如图，已知点$P$为$\triangle ABC$所在平面内一点，$|\overrightarrow{AB} - \overrightarrow{AC}| = 8$，$|\overrightarrow{AC}| = 3|\overrightarrow{AB}|$，定义点集$D = \{P \mid \overrightarrow{AP} = 3\lambda\overrightarrow{AB} + \frac{1-\lambda}{3}\overrightarrow{AC},\ \lambda \in \mathbb{R}\}$，若存在点$P_0 \in D$，使得对任意$P \in D$，有$|\overrightarrow{AP}| \ge |\overrightarrow{AP_0}|$恒成立，那么当$\triangle ABC$的面积取得最大值$12$时，$|\overrightarrow{AP_0}| = \boldsymbol{3}$。

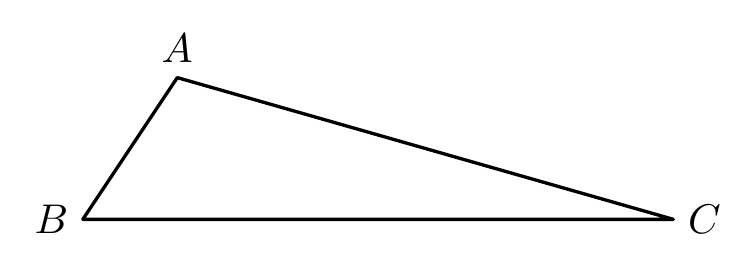
【解答】
\textbf{【答案】} $\boldsymbol{3}$

\vspace{1em}
\textbf{【分析】}
延长$AB$到$M$满足$\overrightarrow{AM} = 3\overrightarrow{AB}$，取$AC$的靠近$A$的三等分点$N$，连接$MN$，由向量线性运算，可得$\overrightarrow{AP} = \lambda\overrightarrow{AM} + (1-\lambda)\overrightarrow{AN}$，从而得$P$，$M$，$N$三点共线。由$|\overrightarrow{AP}| \ge |\overrightarrow{AP_0}|$恒成立，可得$|AP_0|$为$\triangle AMN$的边$MN$上的高，设$|AP_0| = h$，利用正弦定理，得出三角形$ABC$的表达式，利用函数单调性求得三角形面积的最大值，从而得出$|AP_0|$的值。

\vspace{1em}
\textbf{【解答】}
解：延长$AB$到$M$满足$\overrightarrow{AM} = 3\overrightarrow{AB}$，取$AC$的靠近$A$的三等分点$N$，则$\overrightarrow{AN} = \frac{1}{3}\overrightarrow{AC}$，连接$MN$，如图，

则
\[
\overrightarrow{AP} = 3\lambda\overrightarrow{AB} + \frac{1-\lambda}{3}\overrightarrow{AC} = \lambda\overrightarrow{AM} + (1-\lambda)\overrightarrow{AN},
\]
由平面向量基本定理可知，$P$，$M$，$N$三点共线。

若存在点$P_0 \in D$，使得对任意$P \in D$，满足$|\overrightarrow{AP}| \ge |\overrightarrow{AP_0}|$恒成立，
则$|AP_0|$表示$A$到直线$MN$的距离，即$\triangle AMN$的边$MN$上的高，设$|AP_0| = h$。

由$|\overrightarrow{AC}| = 3|\overrightarrow{AB}|$得$|AC| = |AM|$，$|AB| = |AN|$，又$\angle A = \angle A$，因此$\triangle ABC \cong \triangle ANM$，
所以$|MN| = |BC| = 8$。$\triangle ANM$中，设$\angle ANM = \theta$，

由正弦定理得
\[
\frac{|AM|}{\sin\theta} = \frac{|AN|}{\sin M} = \frac{|MN|}{\sin A},
\]
$\angle MAN$ 记为角 $A$，

所以
\[
\sin\theta = 3\sin M,\quad |AM| = \frac{8\sin\theta}{\sin A},\quad |AN| = \frac{8\sin M}{\sin A},
\]

所以
\[
\begin{aligned}
S_{\triangle ABC} &= S_{\triangle ANM} = \frac{1}{2}|AM||AN|\sin A \\
&= \frac{1}{2} \times \frac{8\sin\theta}{\sin A} \times \frac{8\sin M}{\sin A} \times \sin A \\
&= \frac{32\sin\theta \sin M}{\sin A} = \frac{96\sin^2 M}{\sin(M+\theta)} = \frac{96\sin M}{\cos\theta + 3\cos M},
\end{aligned}
\]

若 $\theta$ 不是钝角，则
\[
S_{\triangle ABC} = \frac{96\sin M}{\sqrt{1-\sin^2\theta} + 3\sqrt{1-\sin^2 M}} = \frac{96\sin M}{\sqrt{1-9\sin^2 M} + \sqrt{9-9\sin^2 M}}
\]
又 $2\sin\theta = 3\sin M \le 1$，所以 $\sin M \le \frac{1}{3}$，即 $0 < \sin M \le \frac{1}{3}$，

所以
\[
S_{\triangle ABC} = \frac{96\sin M}{\sqrt{\frac{1}{\sin^2 M} - 9} + 3\sqrt{\frac{1}{\sin^2 M} - 1}},
\]
设 $t = \frac{1}{\sin^2 M}$，则 $t \ge 9$，
\[
S_{\triangle ABC} = \frac{96}{\sqrt{t-9} + 3\sqrt{t-1}},
\]
显然它是减函数，

所以当 $t = 9$ 时，$(S_{\triangle ABC})_{\max} = 8\sqrt{2}$，不满足题意，舍去；

若 $\theta$ 是钝角，
\[
S_{\triangle ABC} = \frac{96\sin M}{3\sqrt{1-\sin^2 M} - \sqrt{1-\sin^2\theta}} = \frac{96}{3\sqrt{\frac{1}{\sin^2 M} - 1} - \sqrt{\frac{1}{\sin^2 M} - 9}},
\]
设 $t = \frac{1}{\sin^2 M}$，则 $t \ge 9$，即
\[
S_{\triangle ABC} = \frac{96}{3\sqrt{t-1} - \sqrt{t-9}},
\]

令 $f(t) = 3\sqrt{t-1} - \sqrt{t-9}$，则
\[
f'(t) = \frac{3}{2\sqrt{t-1}} - \frac{1}{2\sqrt{t-9}} = \frac{3\sqrt{t-9} - \sqrt{t-1}}{2\sqrt{(t-1)(t-9)}},
\]

令 $f'(t) = 0$，得 $t = 10$，

所以当 $9 \le t < 10$ 时，$f'(t) < 0$，$f(t)$ 单调递减，
当 $t > 10$ 时，$f'(t) > 0$，$f(t)$ 单调递增，

所以当 $t = 10$ 时，$f(t)_{\min} = 8$，

故 $(S_{\triangle ABC})_{\max} = 12$，满足题意，此时
\[
h_{\max} = \frac{2S_{\triangle ANM}}{|MN|} = 3.
\]

故答案为：$\boldsymbol{3}$。

【点评】本题考查平面向量基本定理应用，考查向量与函数的综合应用，属难题。
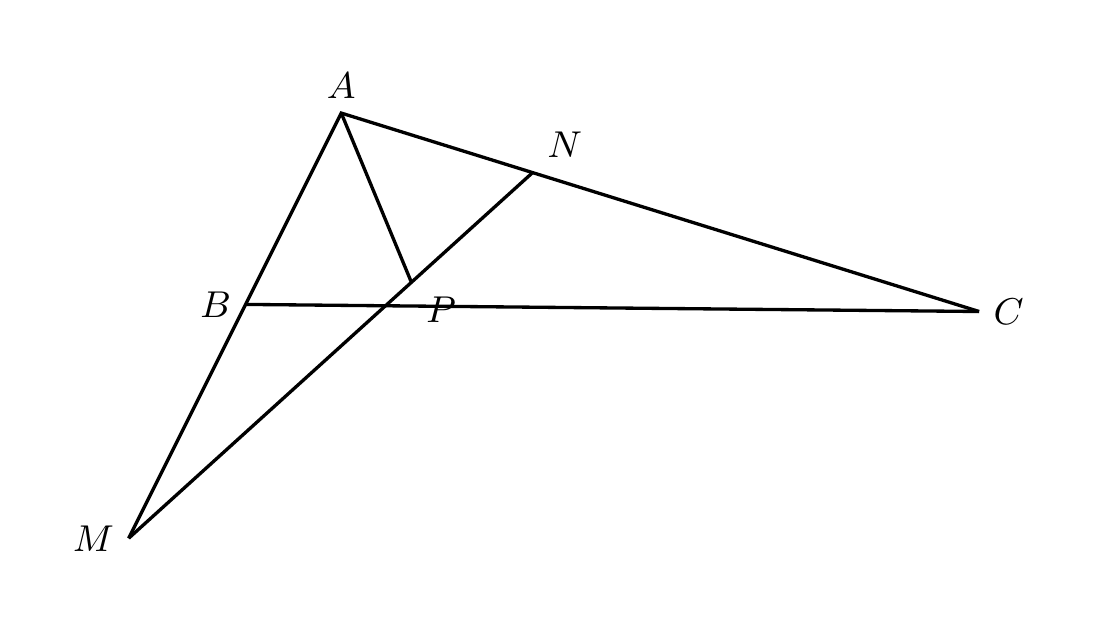